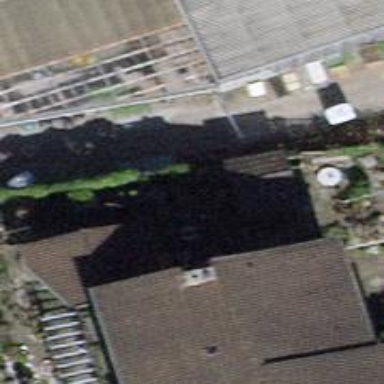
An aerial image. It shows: Building with tiled roof.